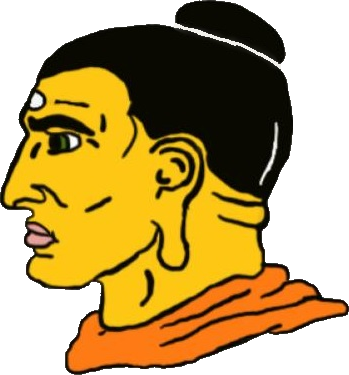
Label: 4_Yes_Chad